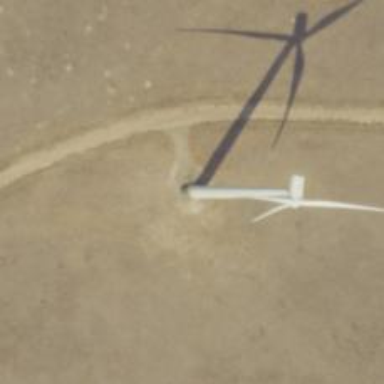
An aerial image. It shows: Wind generator powered by horizontal axis wind turbine.